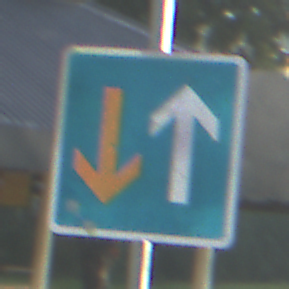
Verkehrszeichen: VorrangVorGegenverkehr
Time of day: SunriseSunset
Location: Outdoor (Suburban)
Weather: PartlyCloudy
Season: NotSpecified
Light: Natural